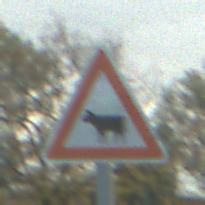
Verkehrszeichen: ViehtriebRechts
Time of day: MorningAfternoon
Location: Outdoor (Urban)
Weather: PartlyCloudy
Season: NotSpecified
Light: Natural